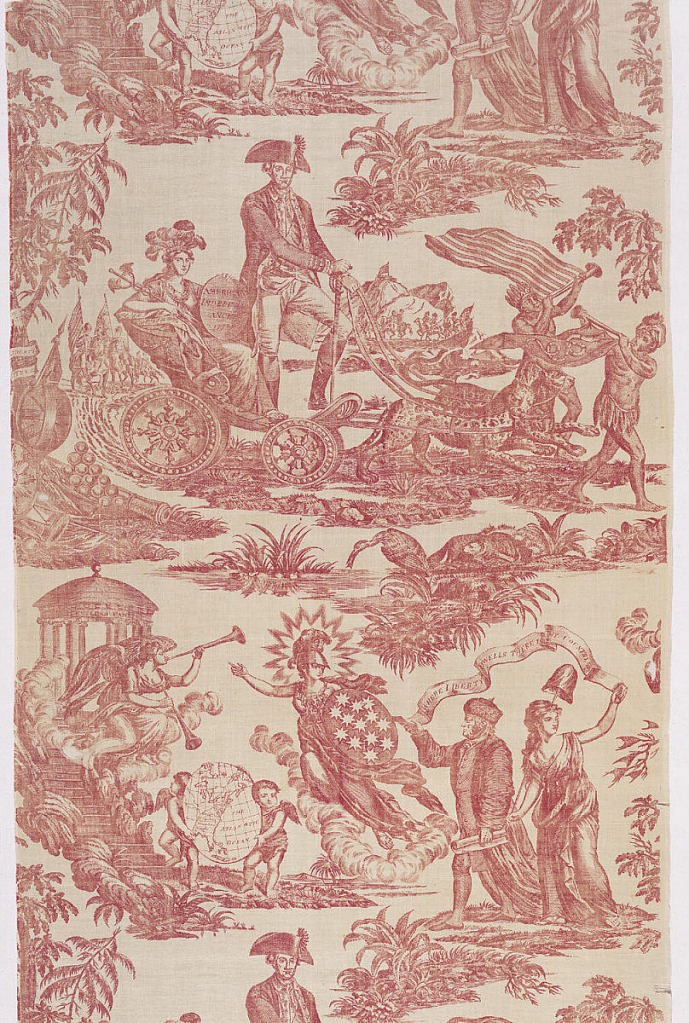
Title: Apotheosis of Franklin
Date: ca. 1780
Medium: linen warp, cotton weft Technique: copperplate printed on plain weave
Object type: Textile
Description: Off-white cotton textile copperplate printed in red. The design, known as "American Independence" or "Apotheosis of Franklin" shows George Washington standing in a chariot drawn by leopards, and behind him a female figure holding a shield on which "American Independence 1776" is inscribed.  Benjamin Franklin is shown with a female figure carrying a liberty cap on a staff; above them on a scroll: "Where Liberty Dwells There is my Country."